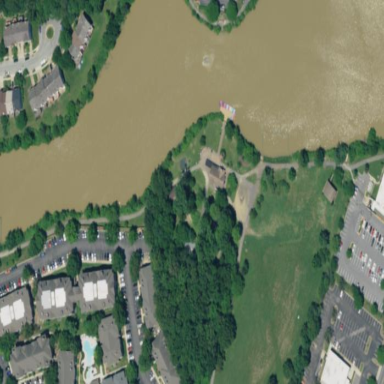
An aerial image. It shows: Park.